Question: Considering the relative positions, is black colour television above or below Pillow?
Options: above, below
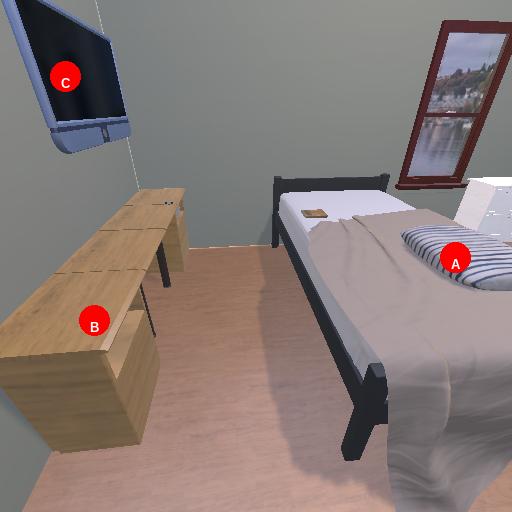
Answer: above